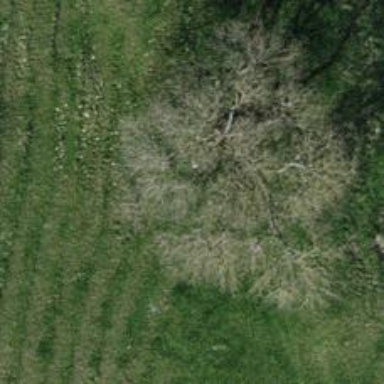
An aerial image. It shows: Beautiful tree in nature.